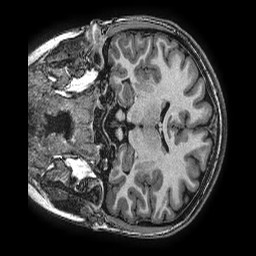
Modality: T1w
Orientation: coronal
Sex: female
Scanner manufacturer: ge
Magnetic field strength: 3 T
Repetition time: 0.0077 s
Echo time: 0.003436 s